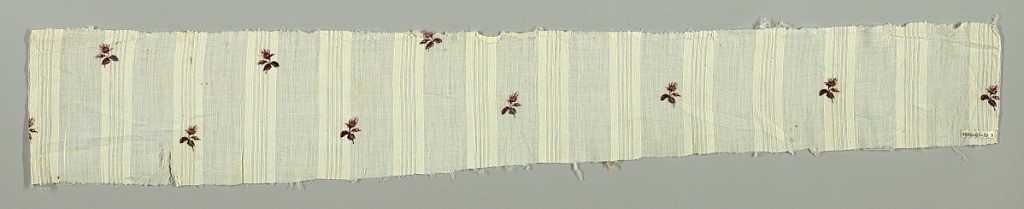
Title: Fragment
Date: ca. 1835
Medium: cotton Technique: roller printed
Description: Fragments from a dress. Semi-transparent cotton with self-stripe printed with scattered, widely-spaced naturalistic rosebud in multicolor. Three blue threads in selvages.